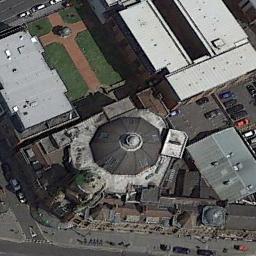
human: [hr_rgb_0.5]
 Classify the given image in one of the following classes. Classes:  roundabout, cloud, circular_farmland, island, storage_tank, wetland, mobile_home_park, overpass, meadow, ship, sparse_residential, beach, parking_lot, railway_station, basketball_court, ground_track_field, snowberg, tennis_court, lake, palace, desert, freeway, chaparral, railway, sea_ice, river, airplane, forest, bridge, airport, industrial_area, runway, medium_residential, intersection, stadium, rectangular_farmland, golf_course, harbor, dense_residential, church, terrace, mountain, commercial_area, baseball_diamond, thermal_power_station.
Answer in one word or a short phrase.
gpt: church